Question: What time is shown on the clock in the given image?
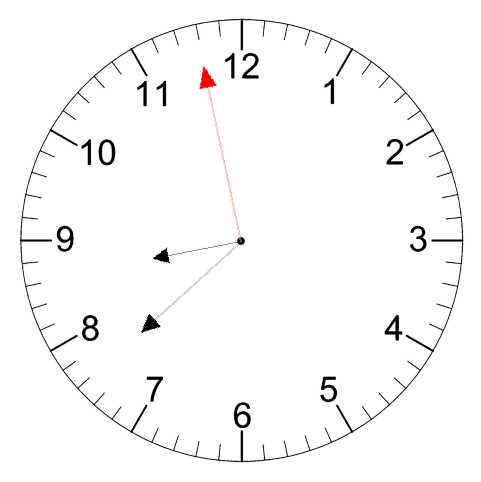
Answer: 08:37:58